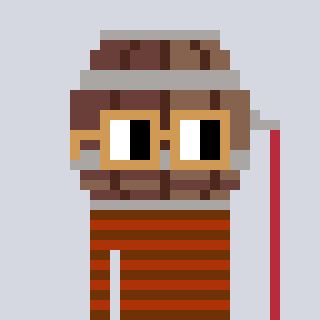
a pixel art character with square brown glasses, a wine barrel-shaped head and a hotbrown-colored body on a cool background